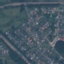
Label: Residential